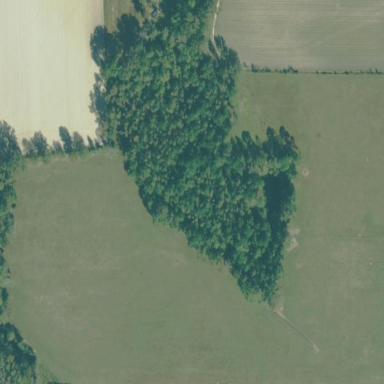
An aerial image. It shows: Pasture used as meadow.